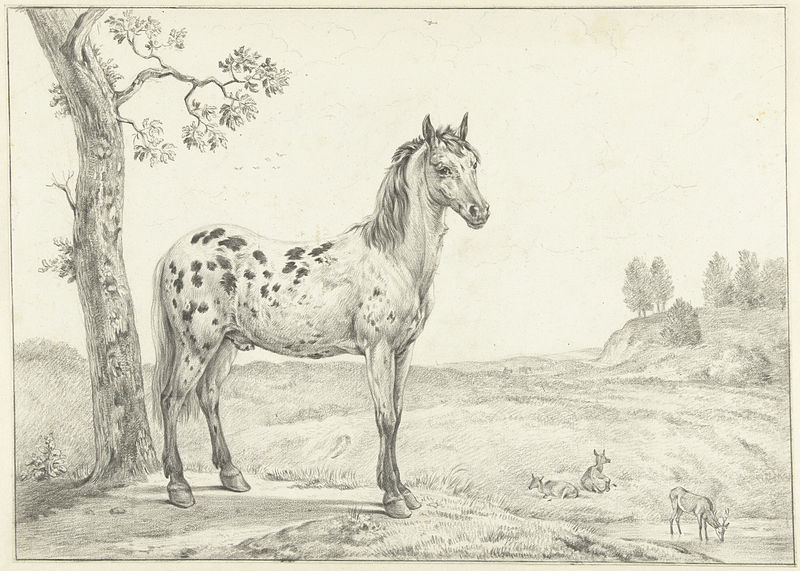
Titel: Staand gevlekt paard, naar rechts, in een landschap
Künstler: Jean Bernard
Standort: Amsterdam
Institution: Rijksmuseum
Schlagwörter: white, black, gray, grey, hair, nose, cloud, horses, sky, stone, tree, ear, field, hill, lake, landscape, nature, water, street, trees, grass, stream, road, drawing, black and white, dappled, dots, animals, sketch, tail, birds, meadow, dirt, outside, leaves, trunk, dot, ground, ears, animal, deer, eye, horse, pond, calm, leaf, hoof, hooves, mammal, branch, standing, drinking, mane, spots, fawn, spot, clear, faun, deers, dotted, duck, clear sky, spotted, clear skies, duckling, outsite, slky, ue, treestree, 나무, 조랑말, 초원